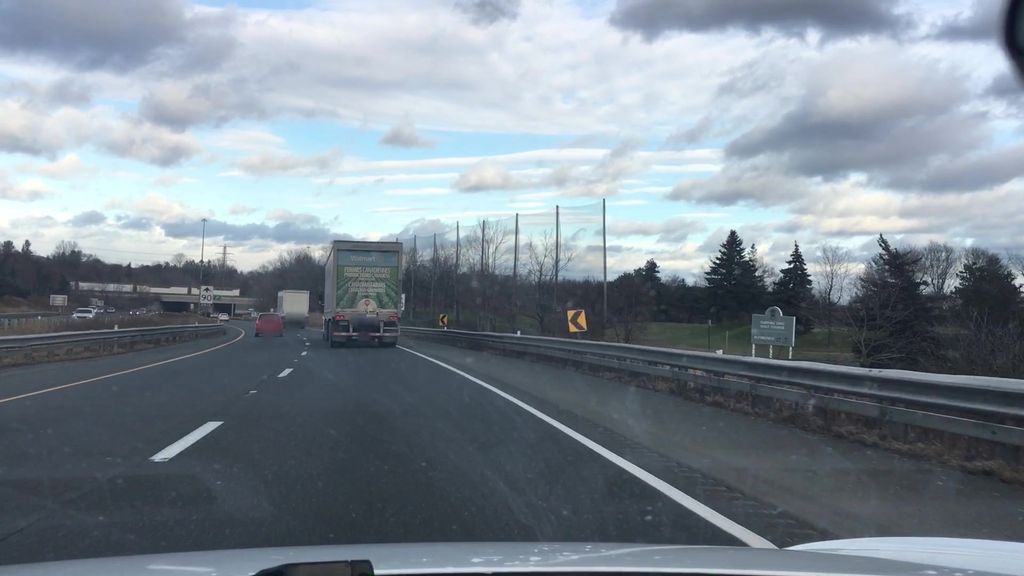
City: hamilton